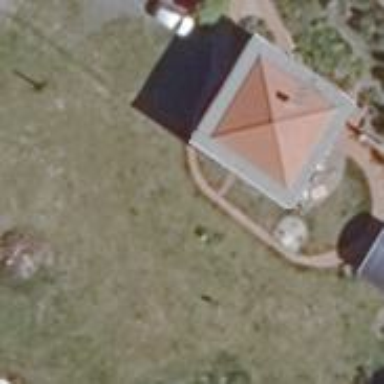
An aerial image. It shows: Detached building with pyramidal roof shape.